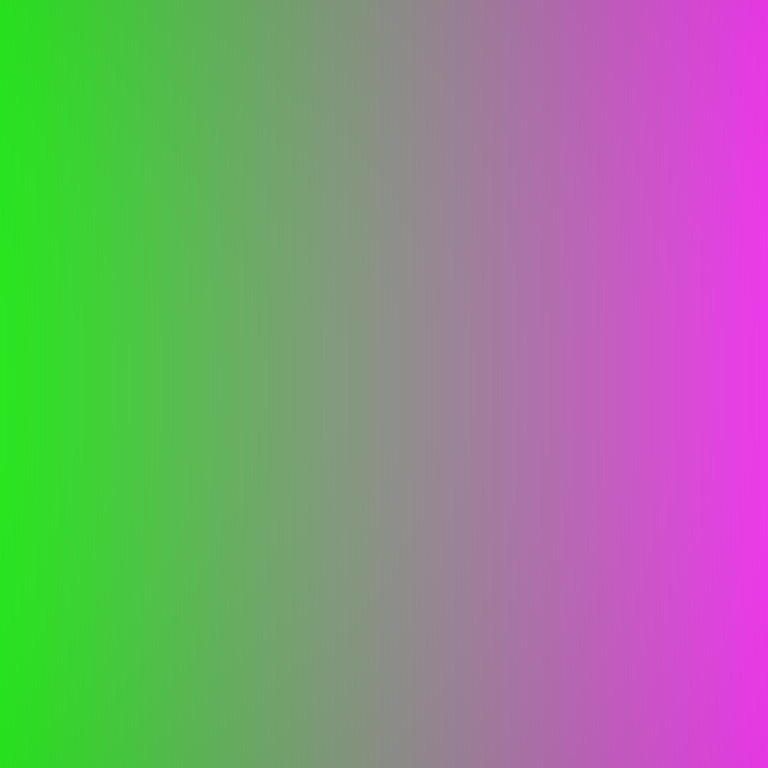
Abstract light effect, smooth gradient from vibrant green to bright magenta, energetic atmosphere, soft blend, no room, no furniture, no objects.